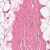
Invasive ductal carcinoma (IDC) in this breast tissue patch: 0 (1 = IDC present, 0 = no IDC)